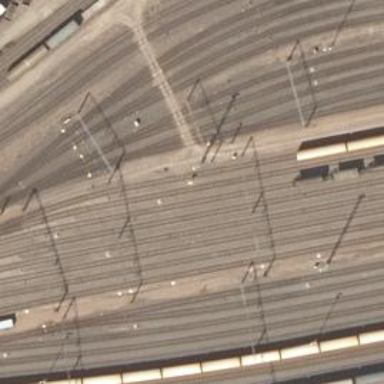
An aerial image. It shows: Rail yard with electrified contact lines for the trains.